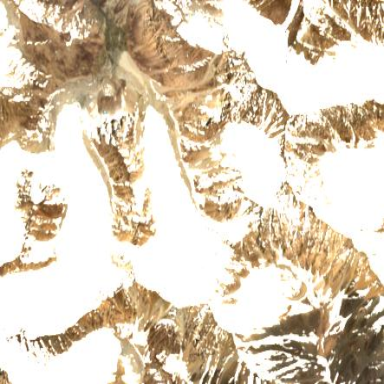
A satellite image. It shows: Stunning view of glacier.